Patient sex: F
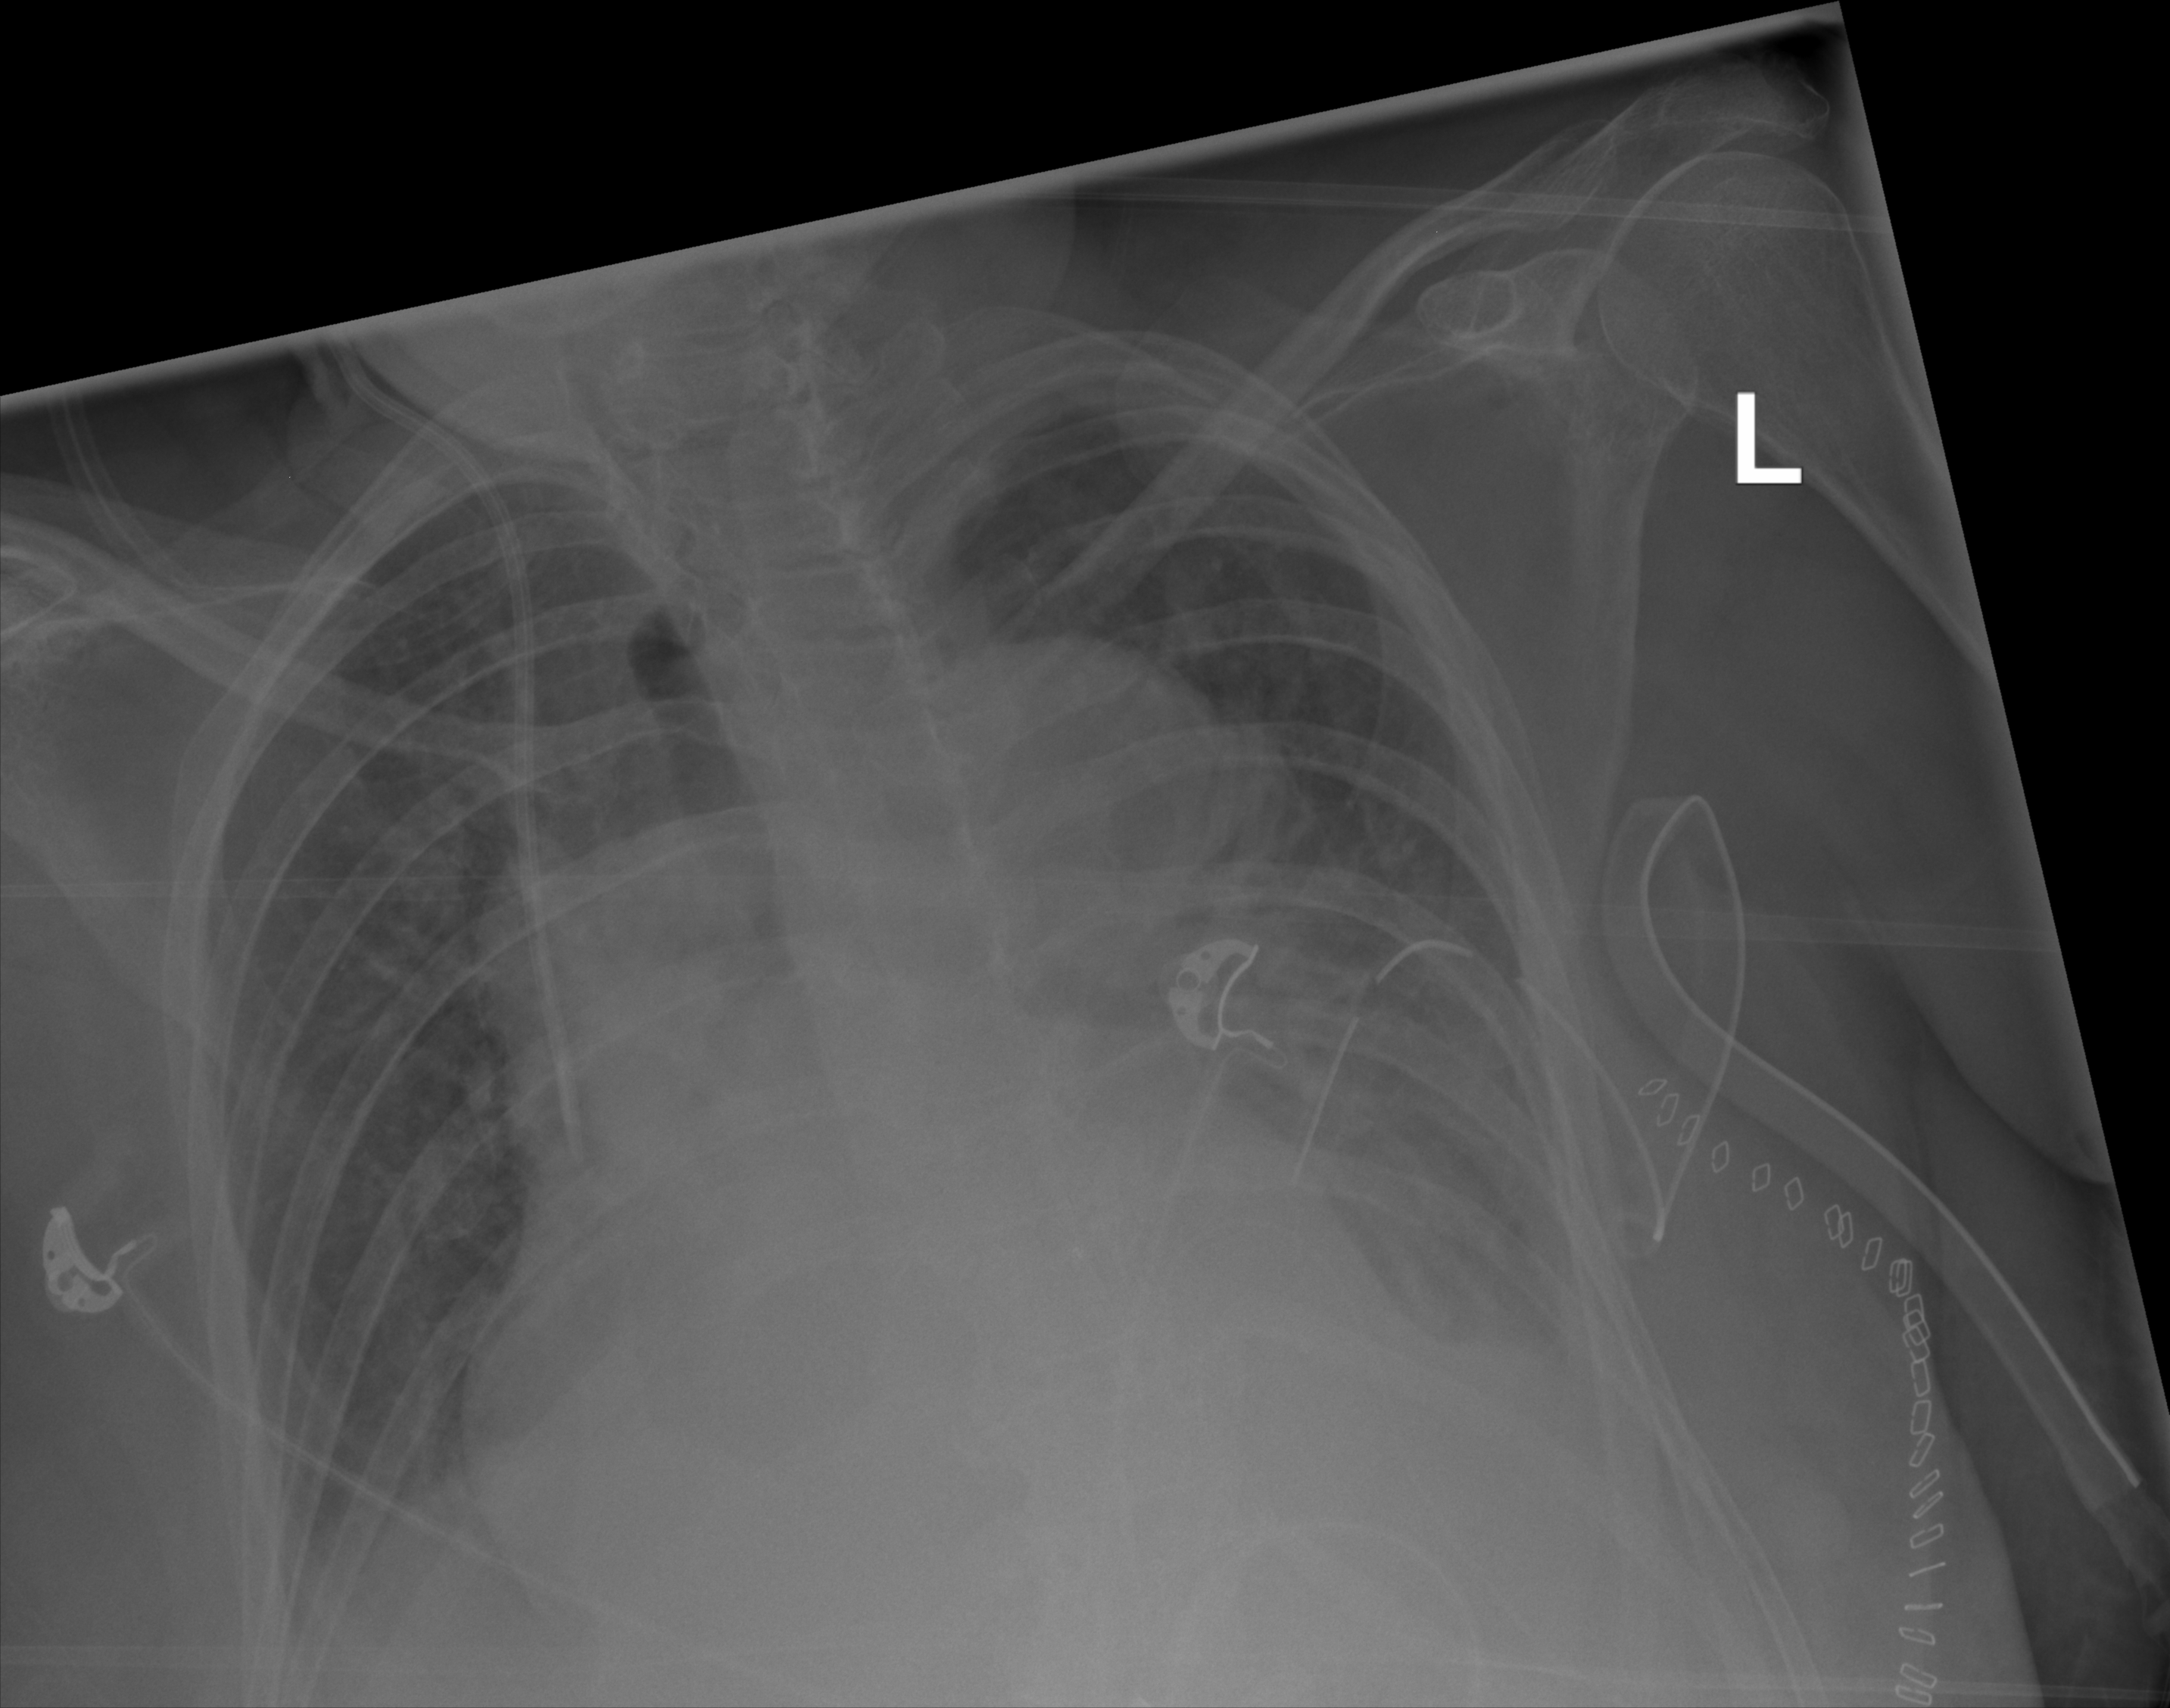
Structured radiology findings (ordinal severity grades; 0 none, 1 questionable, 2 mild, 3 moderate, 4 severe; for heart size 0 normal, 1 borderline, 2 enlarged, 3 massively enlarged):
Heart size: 3
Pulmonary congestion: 0
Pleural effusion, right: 2
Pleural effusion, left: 2
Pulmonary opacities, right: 0
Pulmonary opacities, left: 2
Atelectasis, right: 2
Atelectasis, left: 2